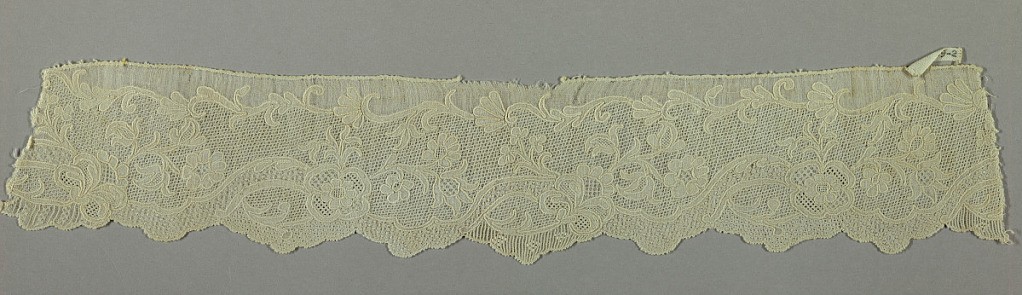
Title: Border
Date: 1800–1830
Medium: cotton Technique: deflected element work
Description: Border of fine muslin with an elaborate design in drawnwork and embroidery in imitation of lace. Also known as "dentelles de Saxe."